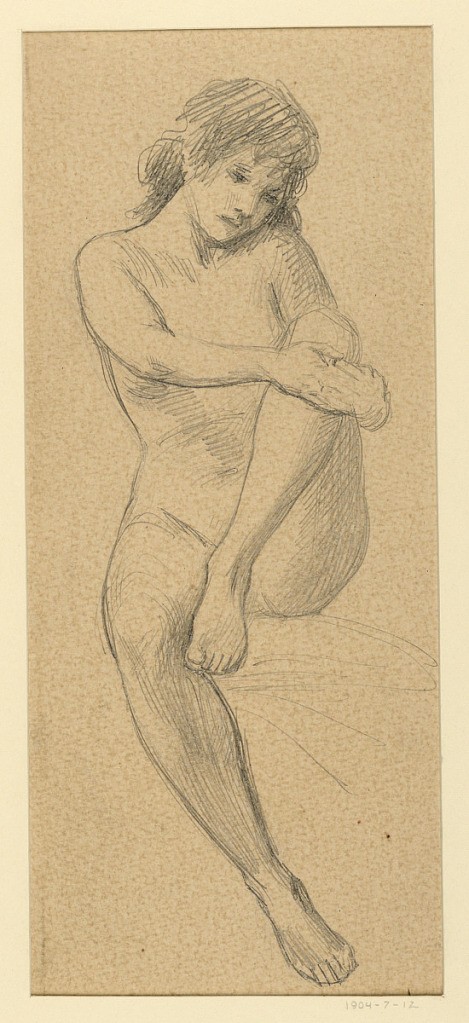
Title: Female Nude
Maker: James Wells Champney, American, 1843–1903
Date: ca. 1890
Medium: Graphite on paper
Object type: Drawing
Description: Nude female figure, seated, seen directly from front; right leg down, left leg raised, with hands clasped around knee.